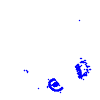
Particle: electron